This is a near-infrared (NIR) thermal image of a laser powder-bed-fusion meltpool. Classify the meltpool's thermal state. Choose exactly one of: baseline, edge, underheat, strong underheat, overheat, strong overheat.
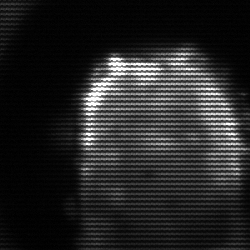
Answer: baseline